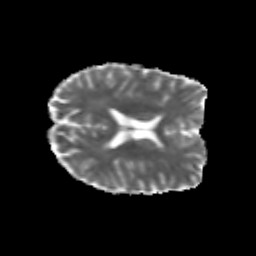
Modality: MD
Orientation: axial
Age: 24
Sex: male
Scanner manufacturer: siemens
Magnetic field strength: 3 T
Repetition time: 3.5 s
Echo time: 0.125 s